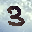
Label: 3